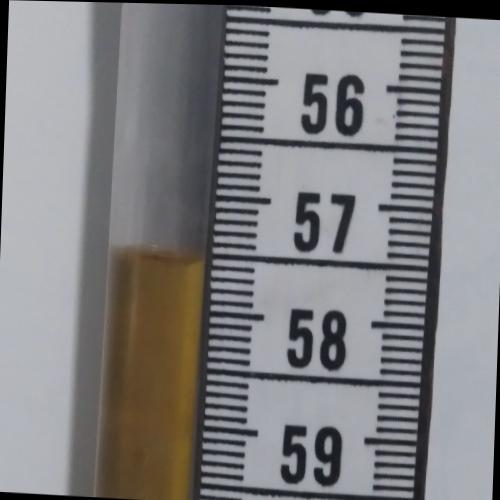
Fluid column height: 57.6 cm